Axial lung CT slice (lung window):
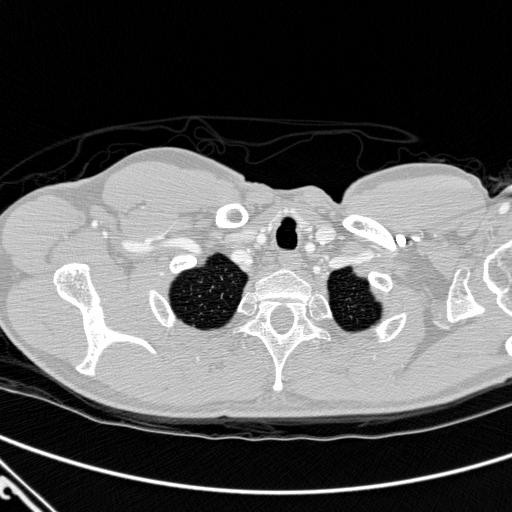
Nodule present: no